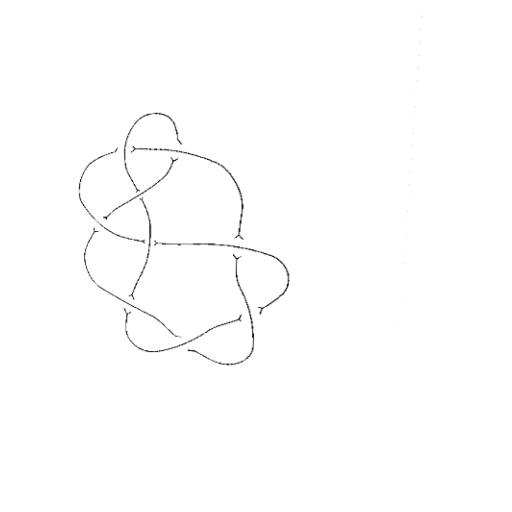
Crossing number: 9